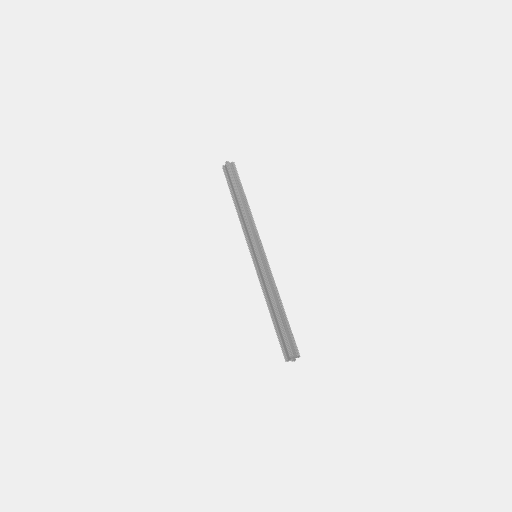
Part: OpenGoRAIL528